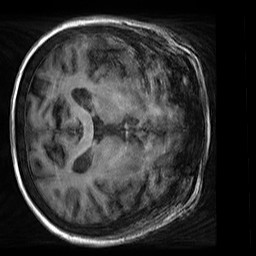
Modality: T1w
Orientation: axial
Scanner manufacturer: siemens
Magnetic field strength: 3 T
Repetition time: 2.5 s
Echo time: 0.00299 s